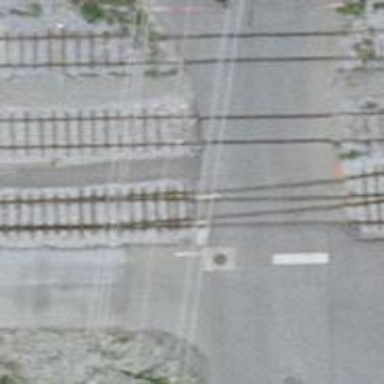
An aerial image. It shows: Railway switch with the turnout on the left side.